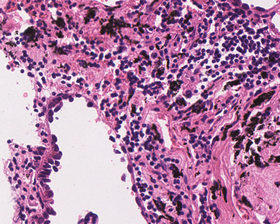
Tumor epithelial tissue: no
Tumor-associated stroma tissue: yes
Normal tissue: no